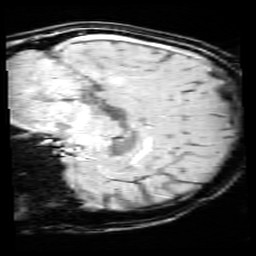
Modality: SWI
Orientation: sagittal
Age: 10
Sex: male
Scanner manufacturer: siemens
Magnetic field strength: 3 T
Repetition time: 0.027 s
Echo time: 0.02 s